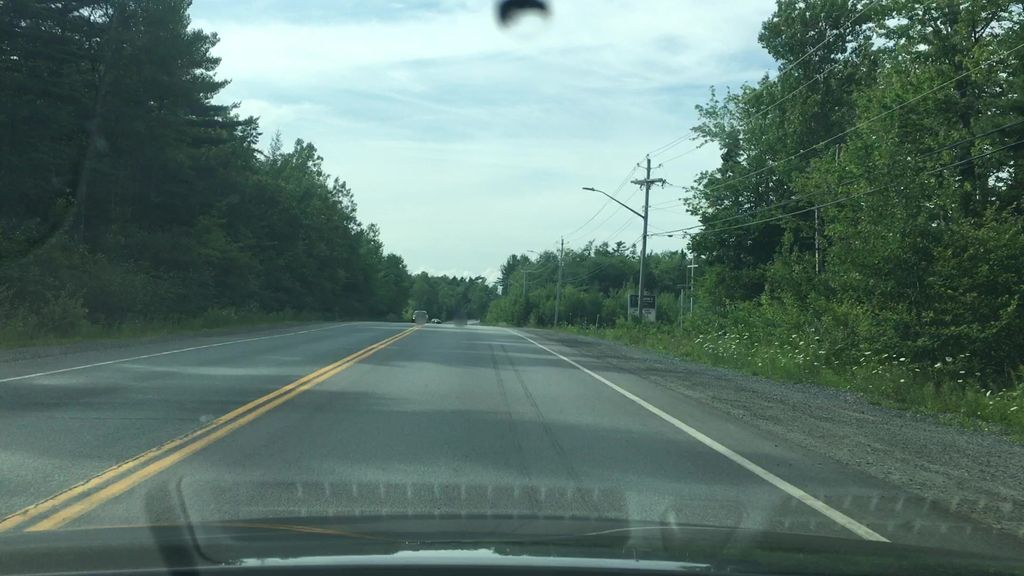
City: halifax